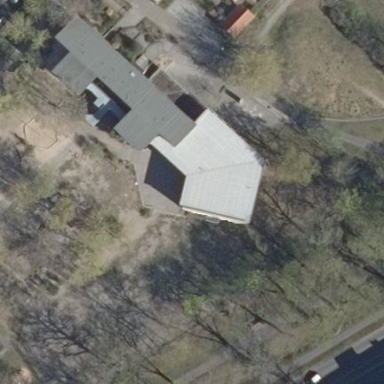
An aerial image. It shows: Kindergarten building.